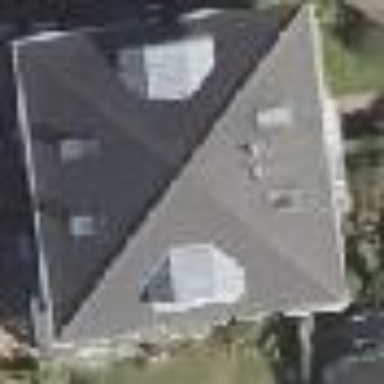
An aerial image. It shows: Semidetached house with pyramidal roof shape.